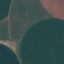
Land use / land cover: AnnualCrop